Field crop: maize
Growth stage: 2
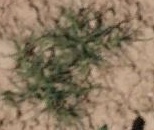
Species: salsola